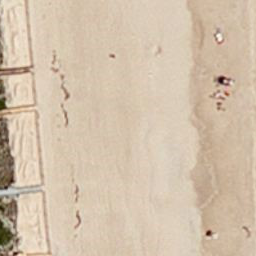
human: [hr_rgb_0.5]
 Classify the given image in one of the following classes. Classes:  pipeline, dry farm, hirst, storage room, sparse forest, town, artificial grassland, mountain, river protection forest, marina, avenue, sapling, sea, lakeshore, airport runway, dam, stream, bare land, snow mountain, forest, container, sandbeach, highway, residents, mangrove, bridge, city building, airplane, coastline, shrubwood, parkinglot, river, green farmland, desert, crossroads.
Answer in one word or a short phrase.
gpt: sandbeach